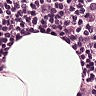
Metastatic tissue present: yes